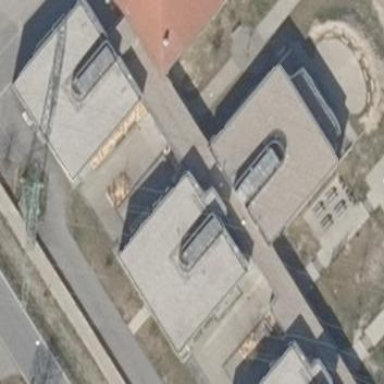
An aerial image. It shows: School building.